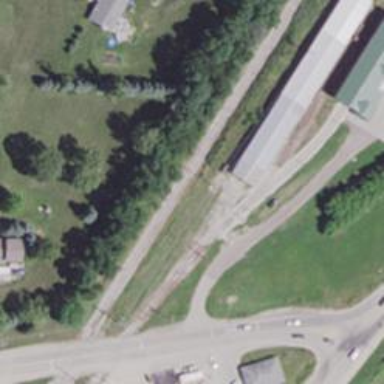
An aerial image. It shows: Preserved railway spur service with rails.